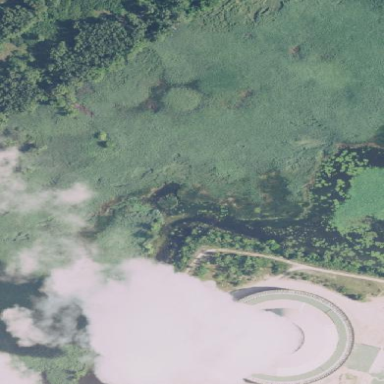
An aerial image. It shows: Marshy wetland area.